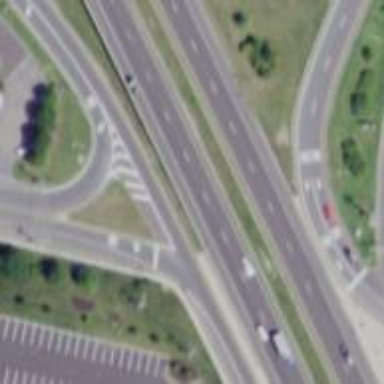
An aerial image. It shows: Trunk link highway.